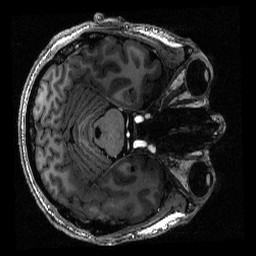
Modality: T1w
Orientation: axial
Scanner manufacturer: siemens
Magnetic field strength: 6.98 T
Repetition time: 2.5 s
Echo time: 0.00255 s